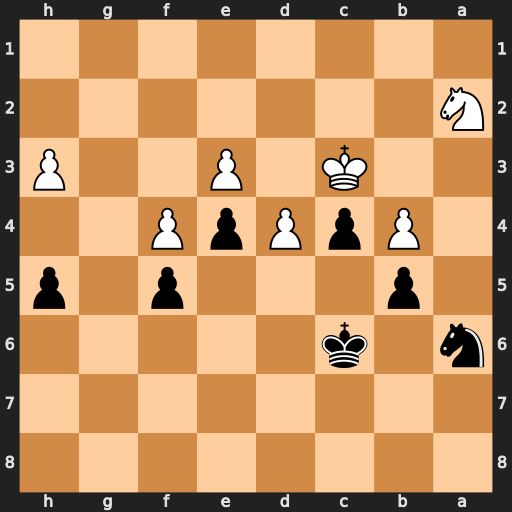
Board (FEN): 8/8/n1k5/1p3p1p/1PpPpP2/2K1P2P/N7/8
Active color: b
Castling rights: -
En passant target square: -
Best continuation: Nc7 Kd2 Nd5